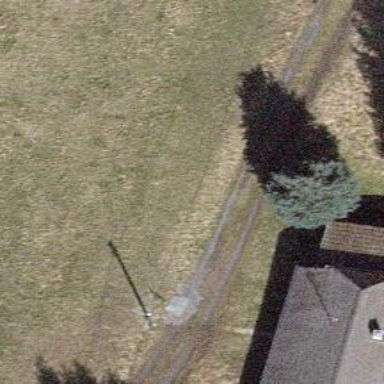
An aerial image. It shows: Track with grade2 tracktype.